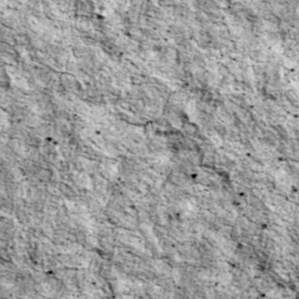
Label: non_frost